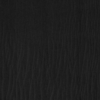
Label: not_dusty